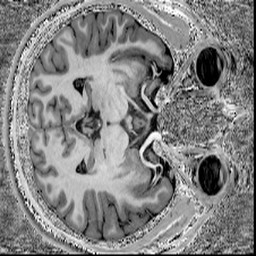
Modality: T1w
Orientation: axial
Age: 25
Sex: male
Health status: healthy
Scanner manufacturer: siemens
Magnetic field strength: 7 T
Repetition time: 4.3 s
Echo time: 0.00227 s